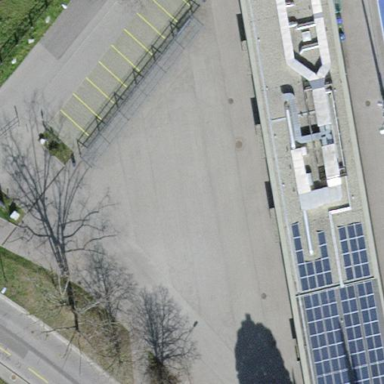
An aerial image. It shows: Sports centre building.